Question: I have the following code in my thanks_layout.xml :
'''
<?xml version="1.0" encoding="utf-8"?>
<RelativeLayout xmlns:android="http://schemas.android.com/apk/res/android"
android:layout_width="match_parent"
android:layout_height="match_parent"
android:background="#00868B" >
<TextView
android:id="@+id/thanks_message"
android:layout_width="match_parent"
android:gravity="center"
android:layout_alignParentTop="true"
android:layout_height="wrap_content"
android:text="TextView" />
<Button
android:id="@+id/button1"
android:layout_width="match_parent"
android:layout_height="wrap_content"
android:layout_marginRight="18dp"
android:layout_centerHorizontal="true"
android:layout_below="@+id/thanks_message"
android:text="Go To Giveaway Page" />
<LinearLayout
android:layout_width="match_parent"
android:layout_height="wrap_content"
android:layout_alignParentLeft="true"
android:layout_below="@+id/button1"
android:layout_marginTop="45dp" >
<Button
android:id="@+id/button4"
android:layout_weight="1"
android:layout_width="match_parent"
android:layout_height="wrap_content"
android:text="Button" />
<Button
android:id="@+id/button5"
android:layout_weight="1"
android:layout_width="match_parent"
android:layout_height="wrap_content"
android:text="Button" />
</LinearLayout>
</RelativeLayout>
'''
For this code I have the following output :

here a lot of spaces is available between the button having text "Go to Giveaway Page" and "Button" . Why ? I do not want this spaces . How can I remove this spaces ?
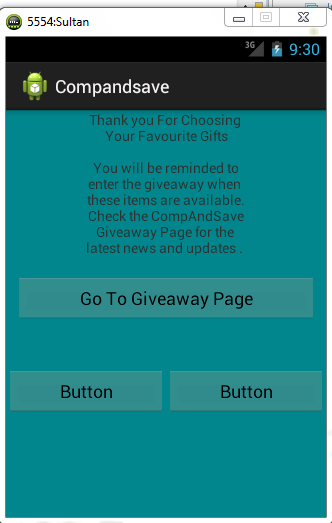
Answer: just remove 'android:layout_marginTop="45dp"' from your LinearLayout
Use this:
'''
<?xml version="1.0" encoding="utf-8"?>
<RelativeLayout xmlns:android="http://schemas.android.com/apk/res/android"
android:layout_width="match_parent"
android:layout_height="match_parent"
android:background="#00868B" >
<TextView
android:id="@+id/thanks_message"
android:layout_width="match_parent"
android:gravity="center"
android:layout_alignParentTop="true"
android:layout_height="wrap_content"
android:text="TextView" />
<Button
android:id="@+id/button1"
android:layout_width="match_parent"
android:layout_height="wrap_content"
android:layout_marginRight="18dp"
android:layout_centerHorizontal="true"
android:layout_below="@+id/thanks_message"
android:text="Go To Giveaway Page" />
<LinearLayout
android:layout_width="match_parent"
android:layout_height="wrap_content"
android:layout_alignParentLeft="true"
android:layout_below="@+id/button1"
>
<Button
android:id="@+id/button4"
android:layout_weight="1"
android:layout_width="match_parent"
android:layout_height="wrap_content"
android:text="Button" />
<Button
android:id="@+id/button5"
android:layout_weight="1"
android:layout_width="match_parent"
android:layout_height="wrap_content"
android:text="Button" />
</LinearLayout>
</RelativeLayout>
'''